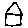
Label: house